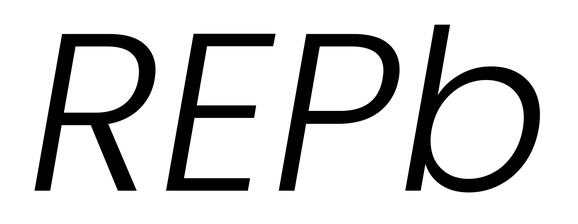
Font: Poppins-LightItalic